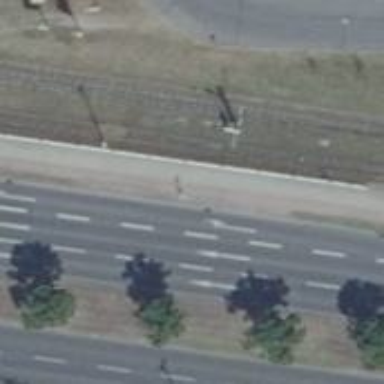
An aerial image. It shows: Platform for public transport on the road.